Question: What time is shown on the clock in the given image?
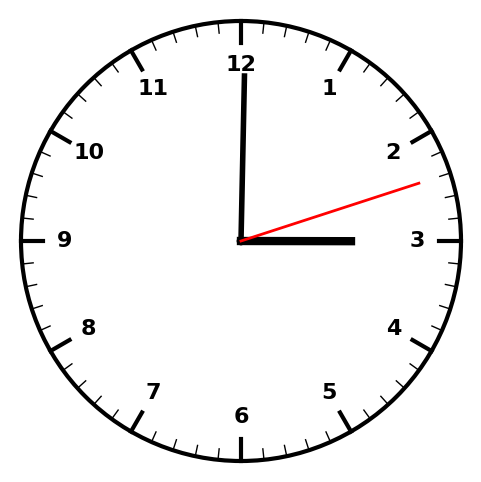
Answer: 03:00:12